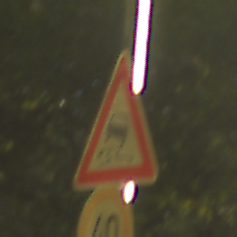
Verkehrszeichen: SchleuderOderRutschgefahr
Zusatzzeichen unten: Geschwindigkeit40
Umgebung: Outdoor, Nature
Tageszeit: SunriseSunset
Wetter: PartlyCloudy
Licht: Natural
Jahreszeit: NotSpecified
Kontrast: HighContrast